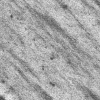
Atmospheric dust classification: not_dusty